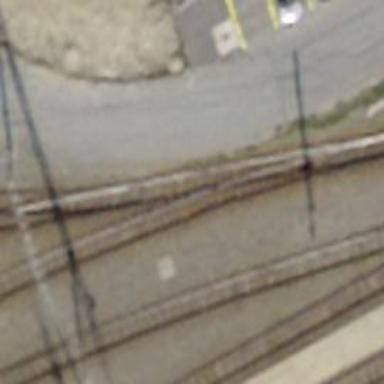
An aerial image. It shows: Narrow-gauge railway with electrified tracks using contact line. Located in service yard with one track.